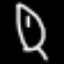
Label: leaf